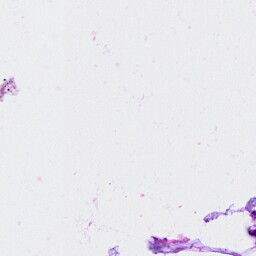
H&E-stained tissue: Breast